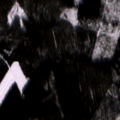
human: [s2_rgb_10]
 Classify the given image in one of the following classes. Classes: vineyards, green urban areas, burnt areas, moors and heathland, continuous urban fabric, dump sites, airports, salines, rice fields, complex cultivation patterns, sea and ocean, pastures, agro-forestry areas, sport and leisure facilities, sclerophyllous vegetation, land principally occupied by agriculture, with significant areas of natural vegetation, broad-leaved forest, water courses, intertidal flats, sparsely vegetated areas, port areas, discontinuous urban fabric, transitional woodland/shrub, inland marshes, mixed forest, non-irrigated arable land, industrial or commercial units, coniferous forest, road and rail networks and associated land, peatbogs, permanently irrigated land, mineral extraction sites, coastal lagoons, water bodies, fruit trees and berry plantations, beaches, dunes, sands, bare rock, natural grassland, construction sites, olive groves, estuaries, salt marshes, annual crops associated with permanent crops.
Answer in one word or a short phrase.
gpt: coniferous forest, mixed forest